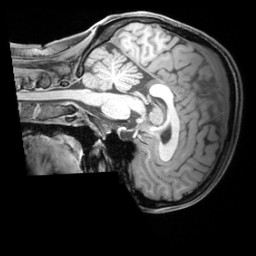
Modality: T1w
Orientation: sagittal
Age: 22
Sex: female
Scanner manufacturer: siemens
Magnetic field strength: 3 T
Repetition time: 1.97 s
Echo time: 0.00206 s